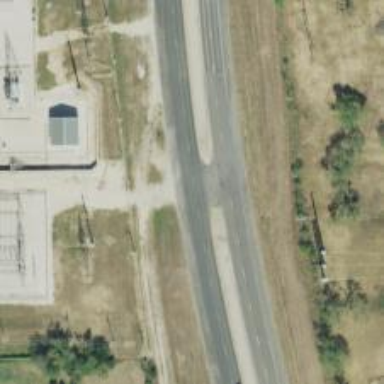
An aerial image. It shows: Primary link road with asphalt surface.